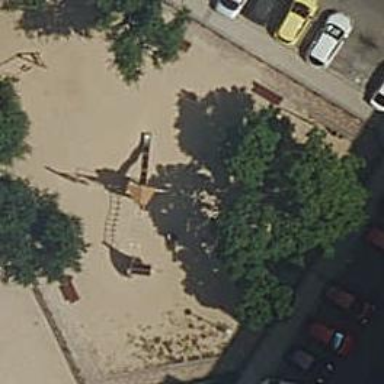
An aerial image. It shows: Playground area for leisure activities on the land.